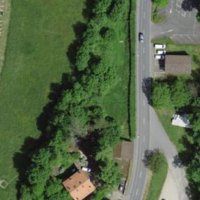
EUNIS habitat code: 55
Species observed at this site:
Lamium galeobdolon